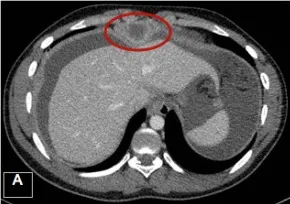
Activity of Trabectedin in DSRCT. Reduction in size of a nodule deep to the xiphisternum.
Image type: radiology (ct)